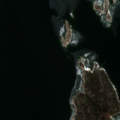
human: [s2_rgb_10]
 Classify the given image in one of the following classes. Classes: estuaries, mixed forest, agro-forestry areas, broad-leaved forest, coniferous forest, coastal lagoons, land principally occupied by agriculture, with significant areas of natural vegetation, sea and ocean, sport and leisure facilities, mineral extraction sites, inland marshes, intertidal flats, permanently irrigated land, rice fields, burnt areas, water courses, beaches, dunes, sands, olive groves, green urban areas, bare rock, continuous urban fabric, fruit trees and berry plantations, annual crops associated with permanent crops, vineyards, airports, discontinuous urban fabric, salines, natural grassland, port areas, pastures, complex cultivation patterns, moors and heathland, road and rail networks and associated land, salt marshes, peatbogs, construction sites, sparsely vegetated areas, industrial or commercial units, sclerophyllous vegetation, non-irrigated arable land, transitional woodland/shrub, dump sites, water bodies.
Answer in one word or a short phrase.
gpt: bare rock, sea and ocean